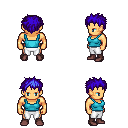
a pixel art fantasy rpg character, male body template, human, tanned skin, teal pirate shirt, white pants, blue bedhead hairstyle, maroon shoes, four views (front, back, left, right), 2x2 character sprite sheet, small pixel art, hard edges, no anti-aliasing